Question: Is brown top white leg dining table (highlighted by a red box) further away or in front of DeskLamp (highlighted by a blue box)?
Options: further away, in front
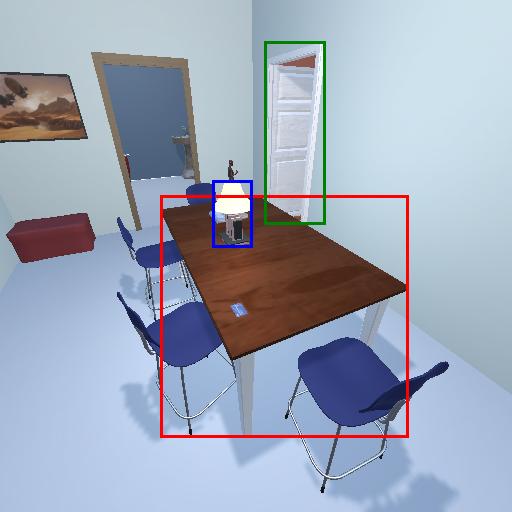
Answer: further away